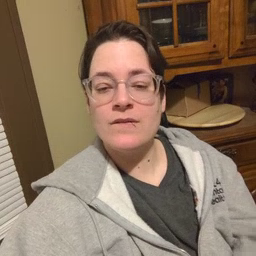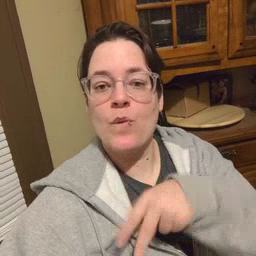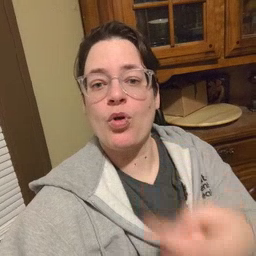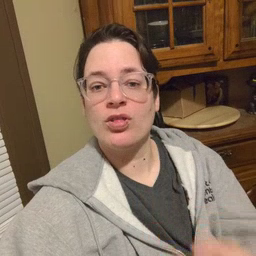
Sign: fall